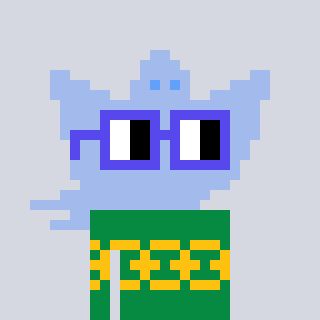
a pixel art character with square blue glasses, a ghost-B-shaped head and a green-colored body on a cool background